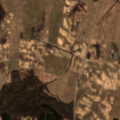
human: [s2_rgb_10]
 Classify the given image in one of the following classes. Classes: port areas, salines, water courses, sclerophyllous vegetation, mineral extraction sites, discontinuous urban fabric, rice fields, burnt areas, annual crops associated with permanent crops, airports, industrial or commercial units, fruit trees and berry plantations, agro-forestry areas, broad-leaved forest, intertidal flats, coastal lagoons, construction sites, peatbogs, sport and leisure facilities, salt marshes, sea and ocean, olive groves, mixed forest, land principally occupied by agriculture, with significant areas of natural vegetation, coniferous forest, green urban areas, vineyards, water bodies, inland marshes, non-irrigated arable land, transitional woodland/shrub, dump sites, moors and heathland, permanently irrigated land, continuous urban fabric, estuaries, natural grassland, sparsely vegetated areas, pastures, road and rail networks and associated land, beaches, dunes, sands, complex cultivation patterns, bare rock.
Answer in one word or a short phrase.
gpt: non-irrigated arable land, pastures, broad-leaved forest